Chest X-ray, PA view. Patient: 26 years old, sex M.
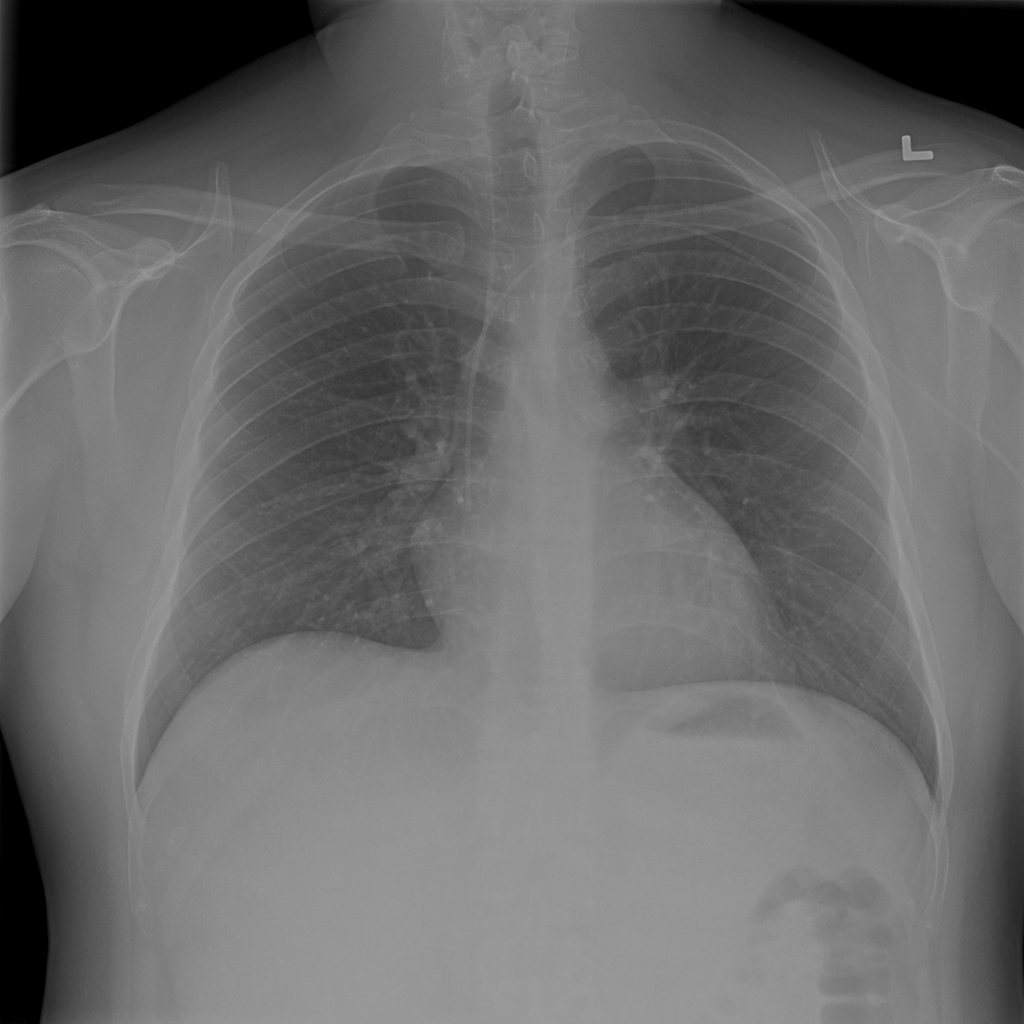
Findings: No Finding